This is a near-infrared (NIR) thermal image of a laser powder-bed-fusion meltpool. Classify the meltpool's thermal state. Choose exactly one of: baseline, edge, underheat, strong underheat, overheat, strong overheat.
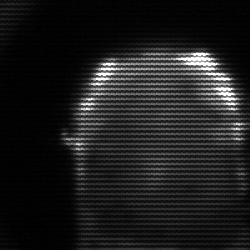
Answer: baseline